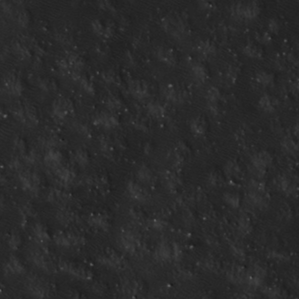
Label: non_frost